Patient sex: M
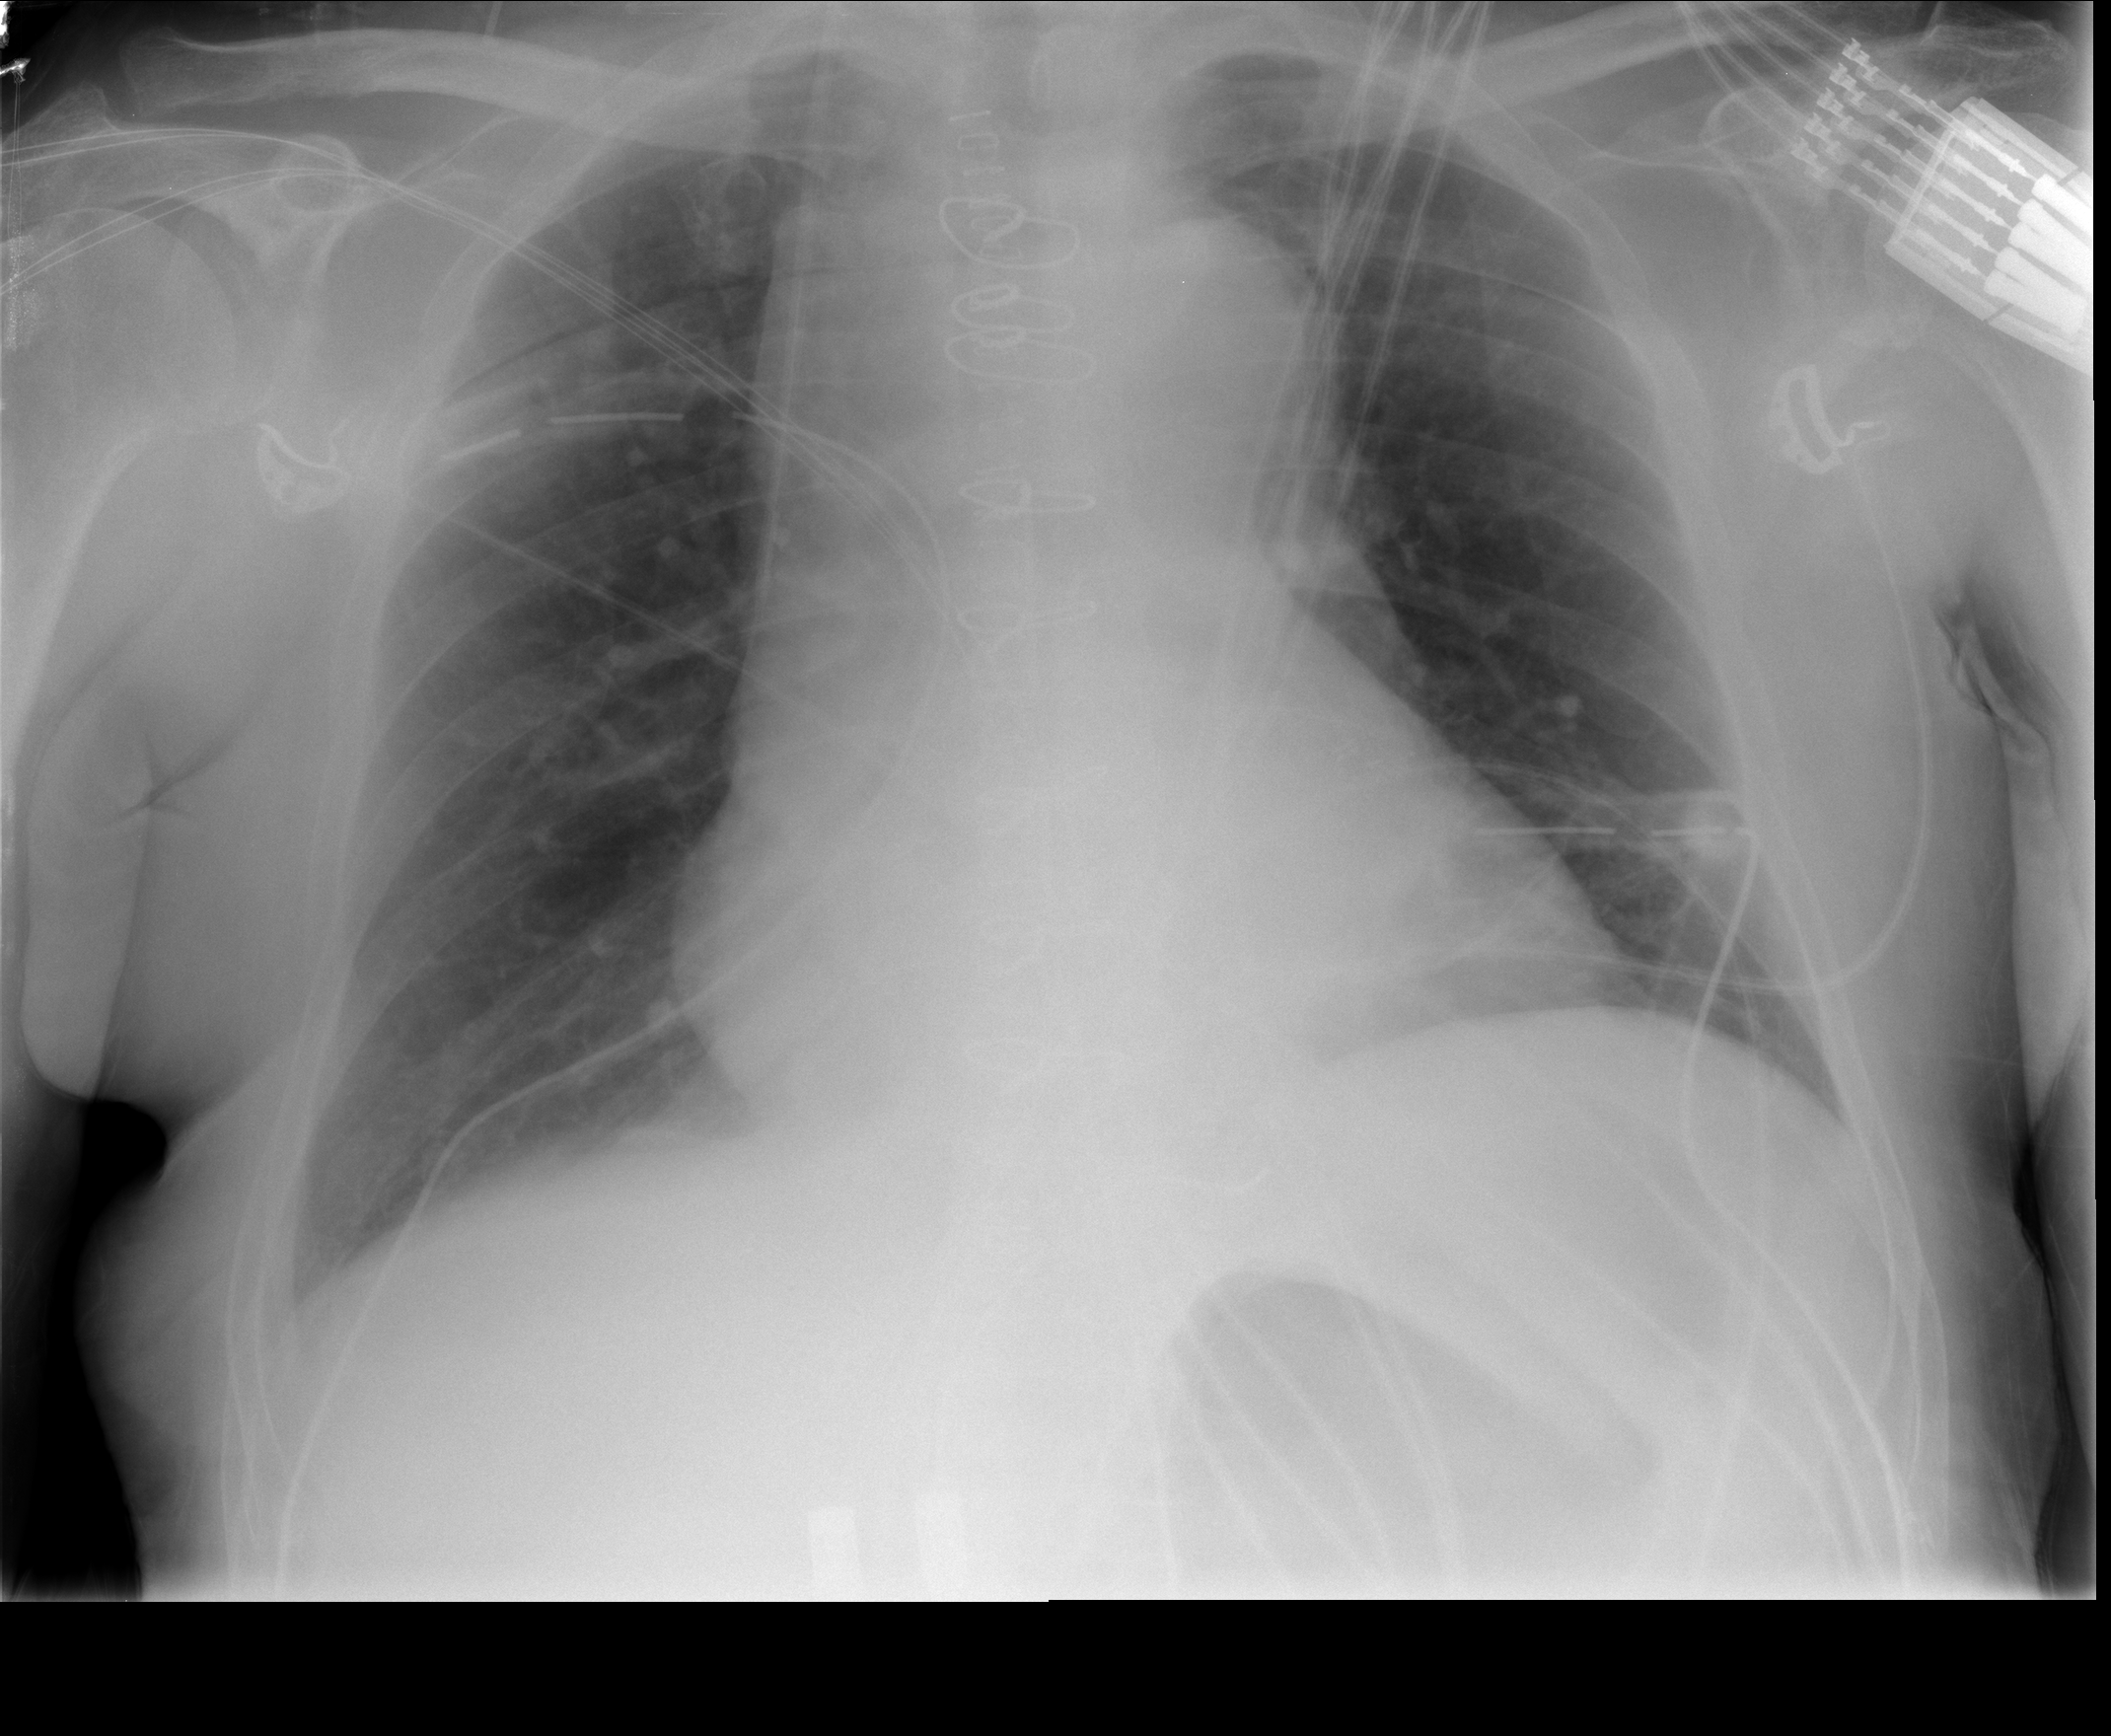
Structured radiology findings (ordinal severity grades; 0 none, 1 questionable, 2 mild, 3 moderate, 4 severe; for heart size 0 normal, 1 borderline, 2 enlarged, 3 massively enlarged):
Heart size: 2
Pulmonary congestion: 0
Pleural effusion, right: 1
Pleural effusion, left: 0
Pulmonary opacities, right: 0
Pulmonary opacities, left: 0
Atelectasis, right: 1
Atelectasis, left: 0